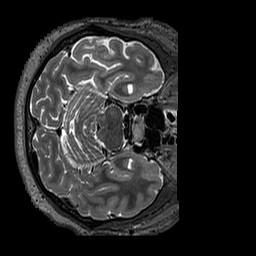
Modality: T2w
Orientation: axial
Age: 47
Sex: male
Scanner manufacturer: siemens
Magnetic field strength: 3 T
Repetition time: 3.2 s
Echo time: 0.567 s